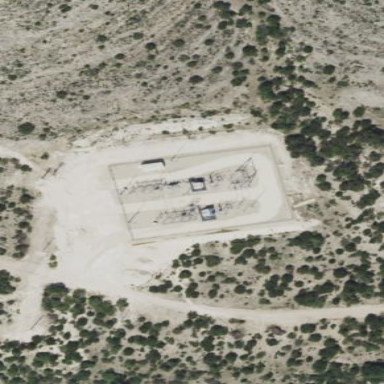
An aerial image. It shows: Distribution power substation secured by fence.